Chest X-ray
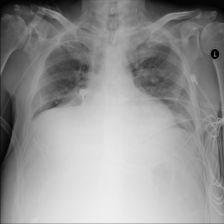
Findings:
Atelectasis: negative
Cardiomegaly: negative
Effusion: positive
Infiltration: negative
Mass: negative
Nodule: negative
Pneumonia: negative
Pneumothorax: negative
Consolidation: negative
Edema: negative
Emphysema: negative
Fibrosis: negative
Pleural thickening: negative
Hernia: negative